Question: I am trying to add Alamofire to my xcode v6.3.2 project but it's not working for me. I followed all the steps in the readme from the github repo but when I select the framework to add as an "Embedded Binary" it shows with red text and is not available to me in code.

Does anyone know why this might be? I also tried to add to a brand-new, blank project with the same results.
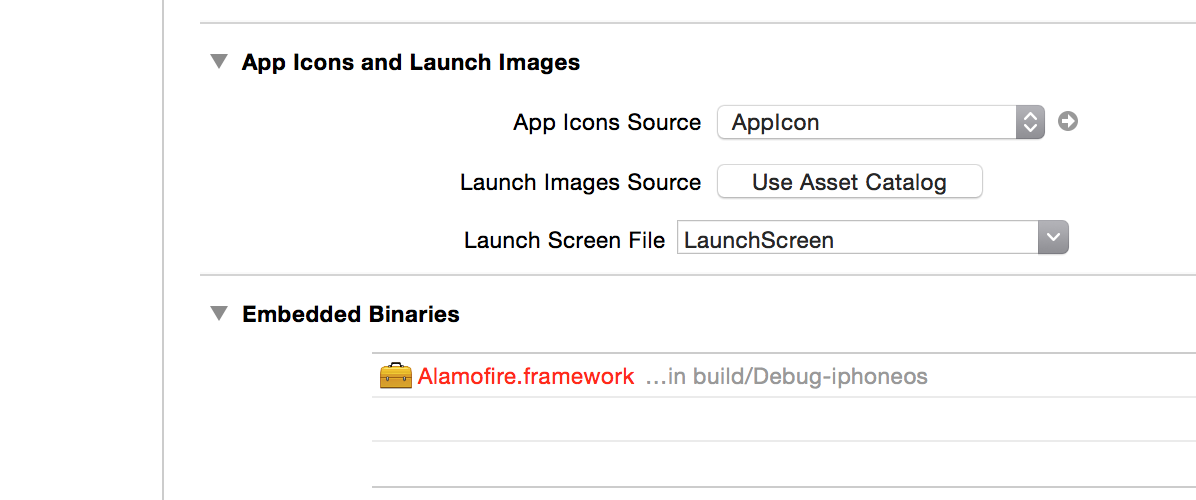
Answer: I'd advise you to use CocoaPods. Here is how you do that:
First get Brew. Open up a terminal and paste this in there:
'''
ruby -e "$(curl -fsSL https://raw.githubusercontent.com/Homebrew/install/master/install)"
'''
Then get CocoaPods. To do that run this command in the same terminal:
'''
sudo gem install cocoapods
'''
After you've done that navigate to your Xcode project in the terminal (be sure to replace YourProjectHere with your project's name):
'''
cd ~/Documents/XcodeWorkspace/YourProjectHere
'''
In this folder run the command:
'''
pod init
'''
After running pod init a file will have been created called: Podfile. Edit this file by typing:
'''
vi Podfile
'''
At first this file will contain:
'''
# Uncomment this line to define a global platform for your project
# platform :ios, '6.0'
target 'YourProject' do
end
target 'YourProjectTests' do
end
'''
Edit it to contain this:
'''
# Uncomment this line to define a global platform for your project
platform :ios, '8.0'
use_frameworks!
target 'YourProject' do
pod 'Alamofire', '~> 1.2'
end
target 'YourProjectTests' do
end
'''
Now completely exit out of Xcode and run this command in terminal:
'''
pod install
'''
Last but not least! Type the following command:
'''
open YourProjectHere.xcworkspace
'''
Everything should be up and running! Make sure to include the following in the class where you'd like to use the Alamofire framework:
> import Alamofire